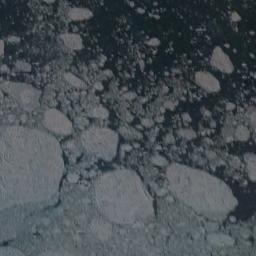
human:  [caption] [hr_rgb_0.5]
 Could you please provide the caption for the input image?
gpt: Sea ice is surrounded by water .

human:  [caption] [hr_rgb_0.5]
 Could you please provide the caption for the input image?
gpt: Countless ice cubes of all sizes are closely connected into a large piece floating on the deep blue sea .

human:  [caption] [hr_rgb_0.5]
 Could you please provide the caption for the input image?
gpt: A lot of sea ice of different sizes and thickness gathers together and the color of the seawater is blue .

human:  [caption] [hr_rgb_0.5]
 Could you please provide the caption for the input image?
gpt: There is a big ice and many small ice on the deep green sea .

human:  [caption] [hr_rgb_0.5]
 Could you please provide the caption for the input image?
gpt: There are many sea ice linked into sheets .